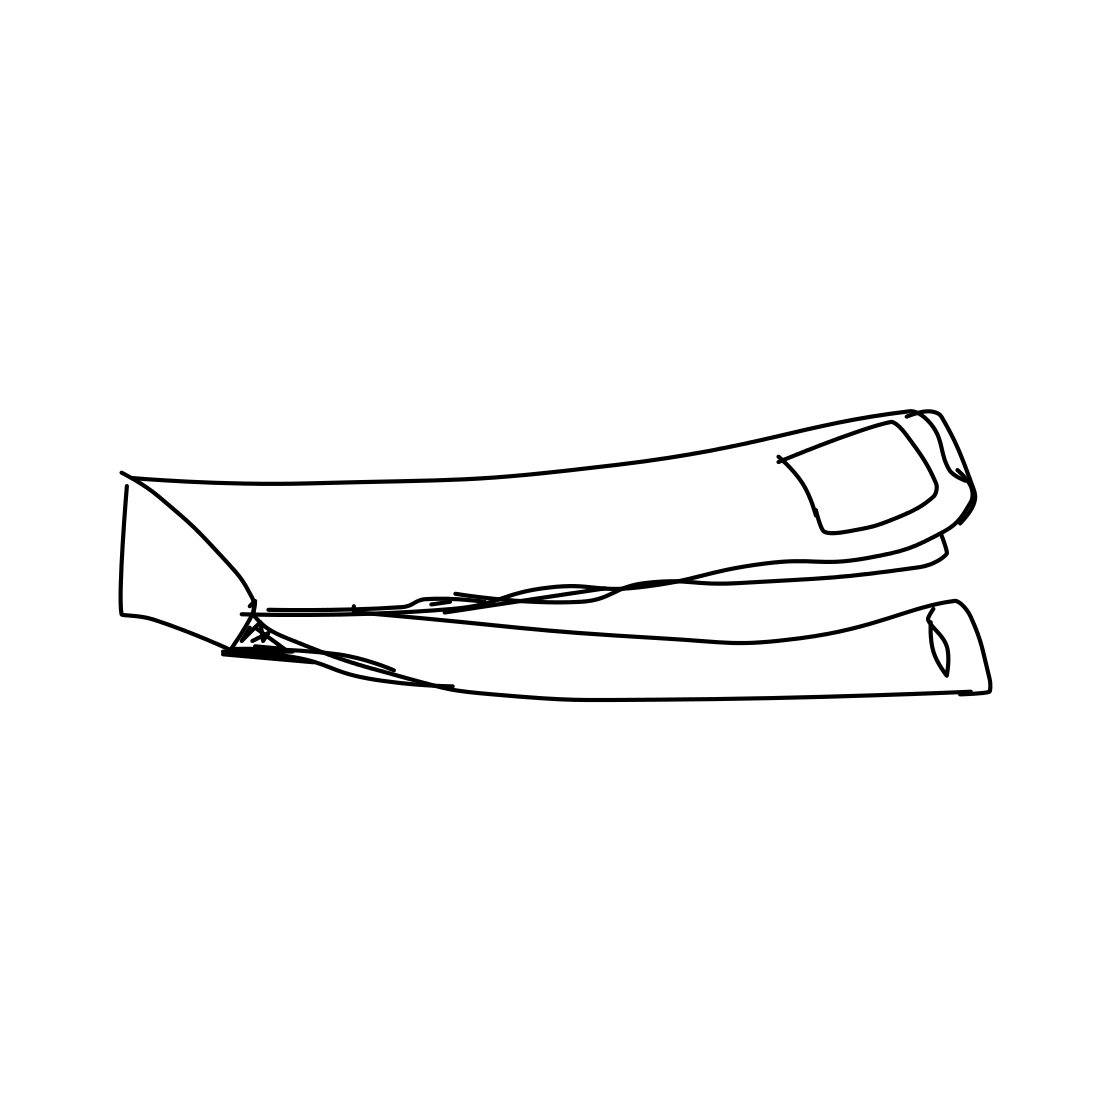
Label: stapler